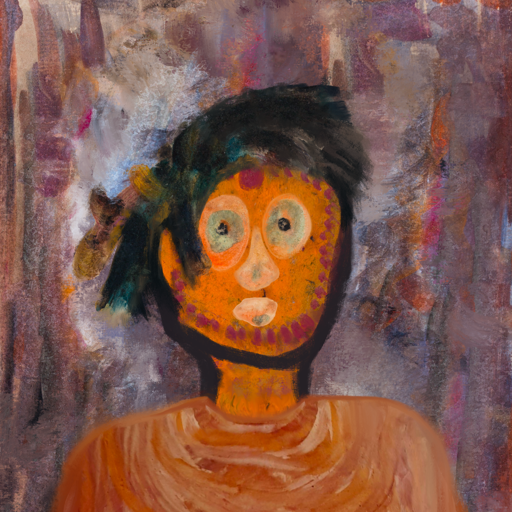
Background: Hypocrite, Head And Neck Front: Doll, Face Front: Childish, Bust: Pious_Lady, Hair Front: Pipe, Head Accessory: Blank, Second Necklace: Blank, Necklace: Blank, Baby: Blank